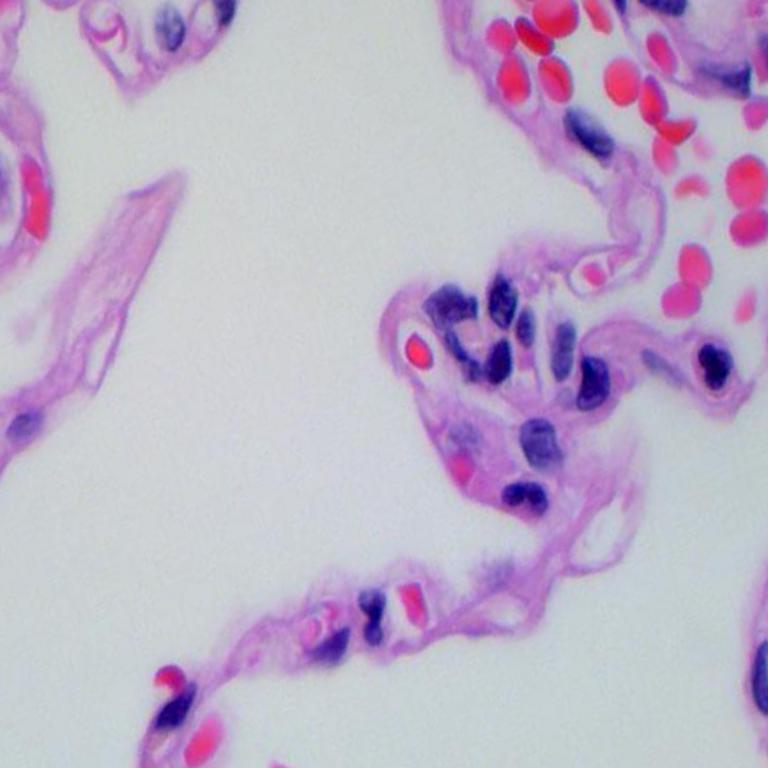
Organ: lung
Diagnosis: benign